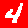
Digit: 4